Field crop: maize
Growth stage: 2
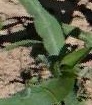
Species: maize